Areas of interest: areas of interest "Transportation stations"
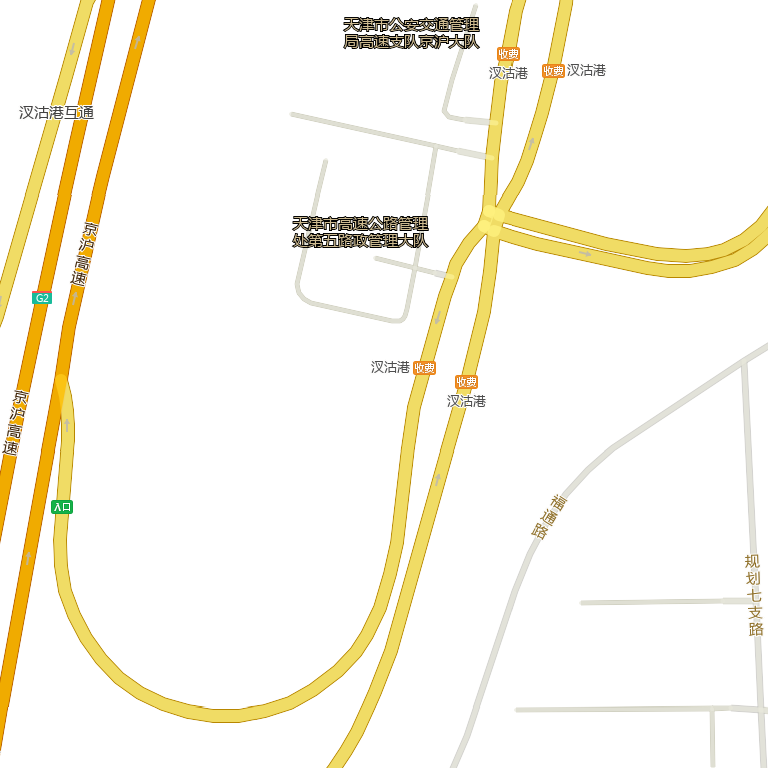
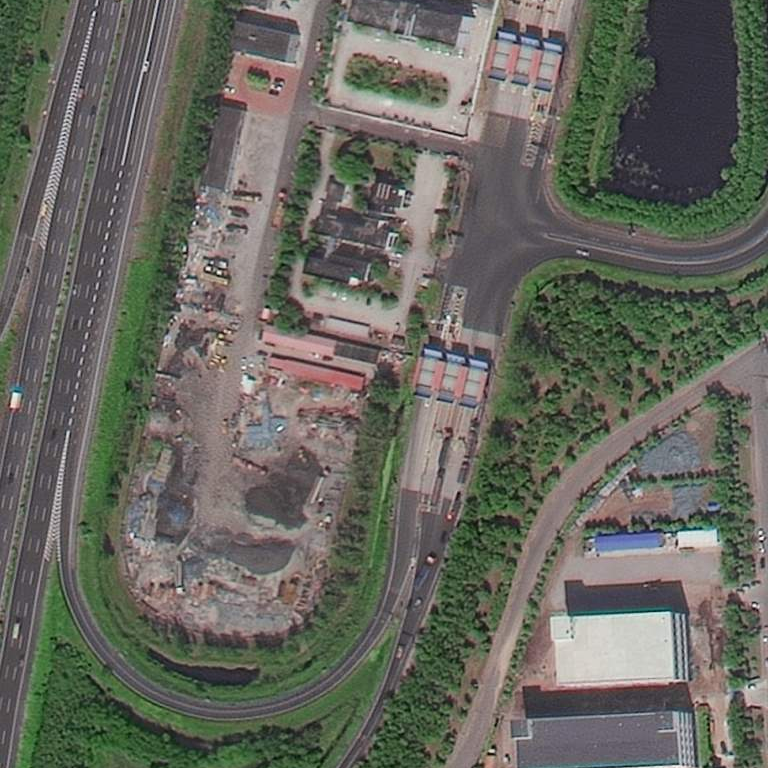